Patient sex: M
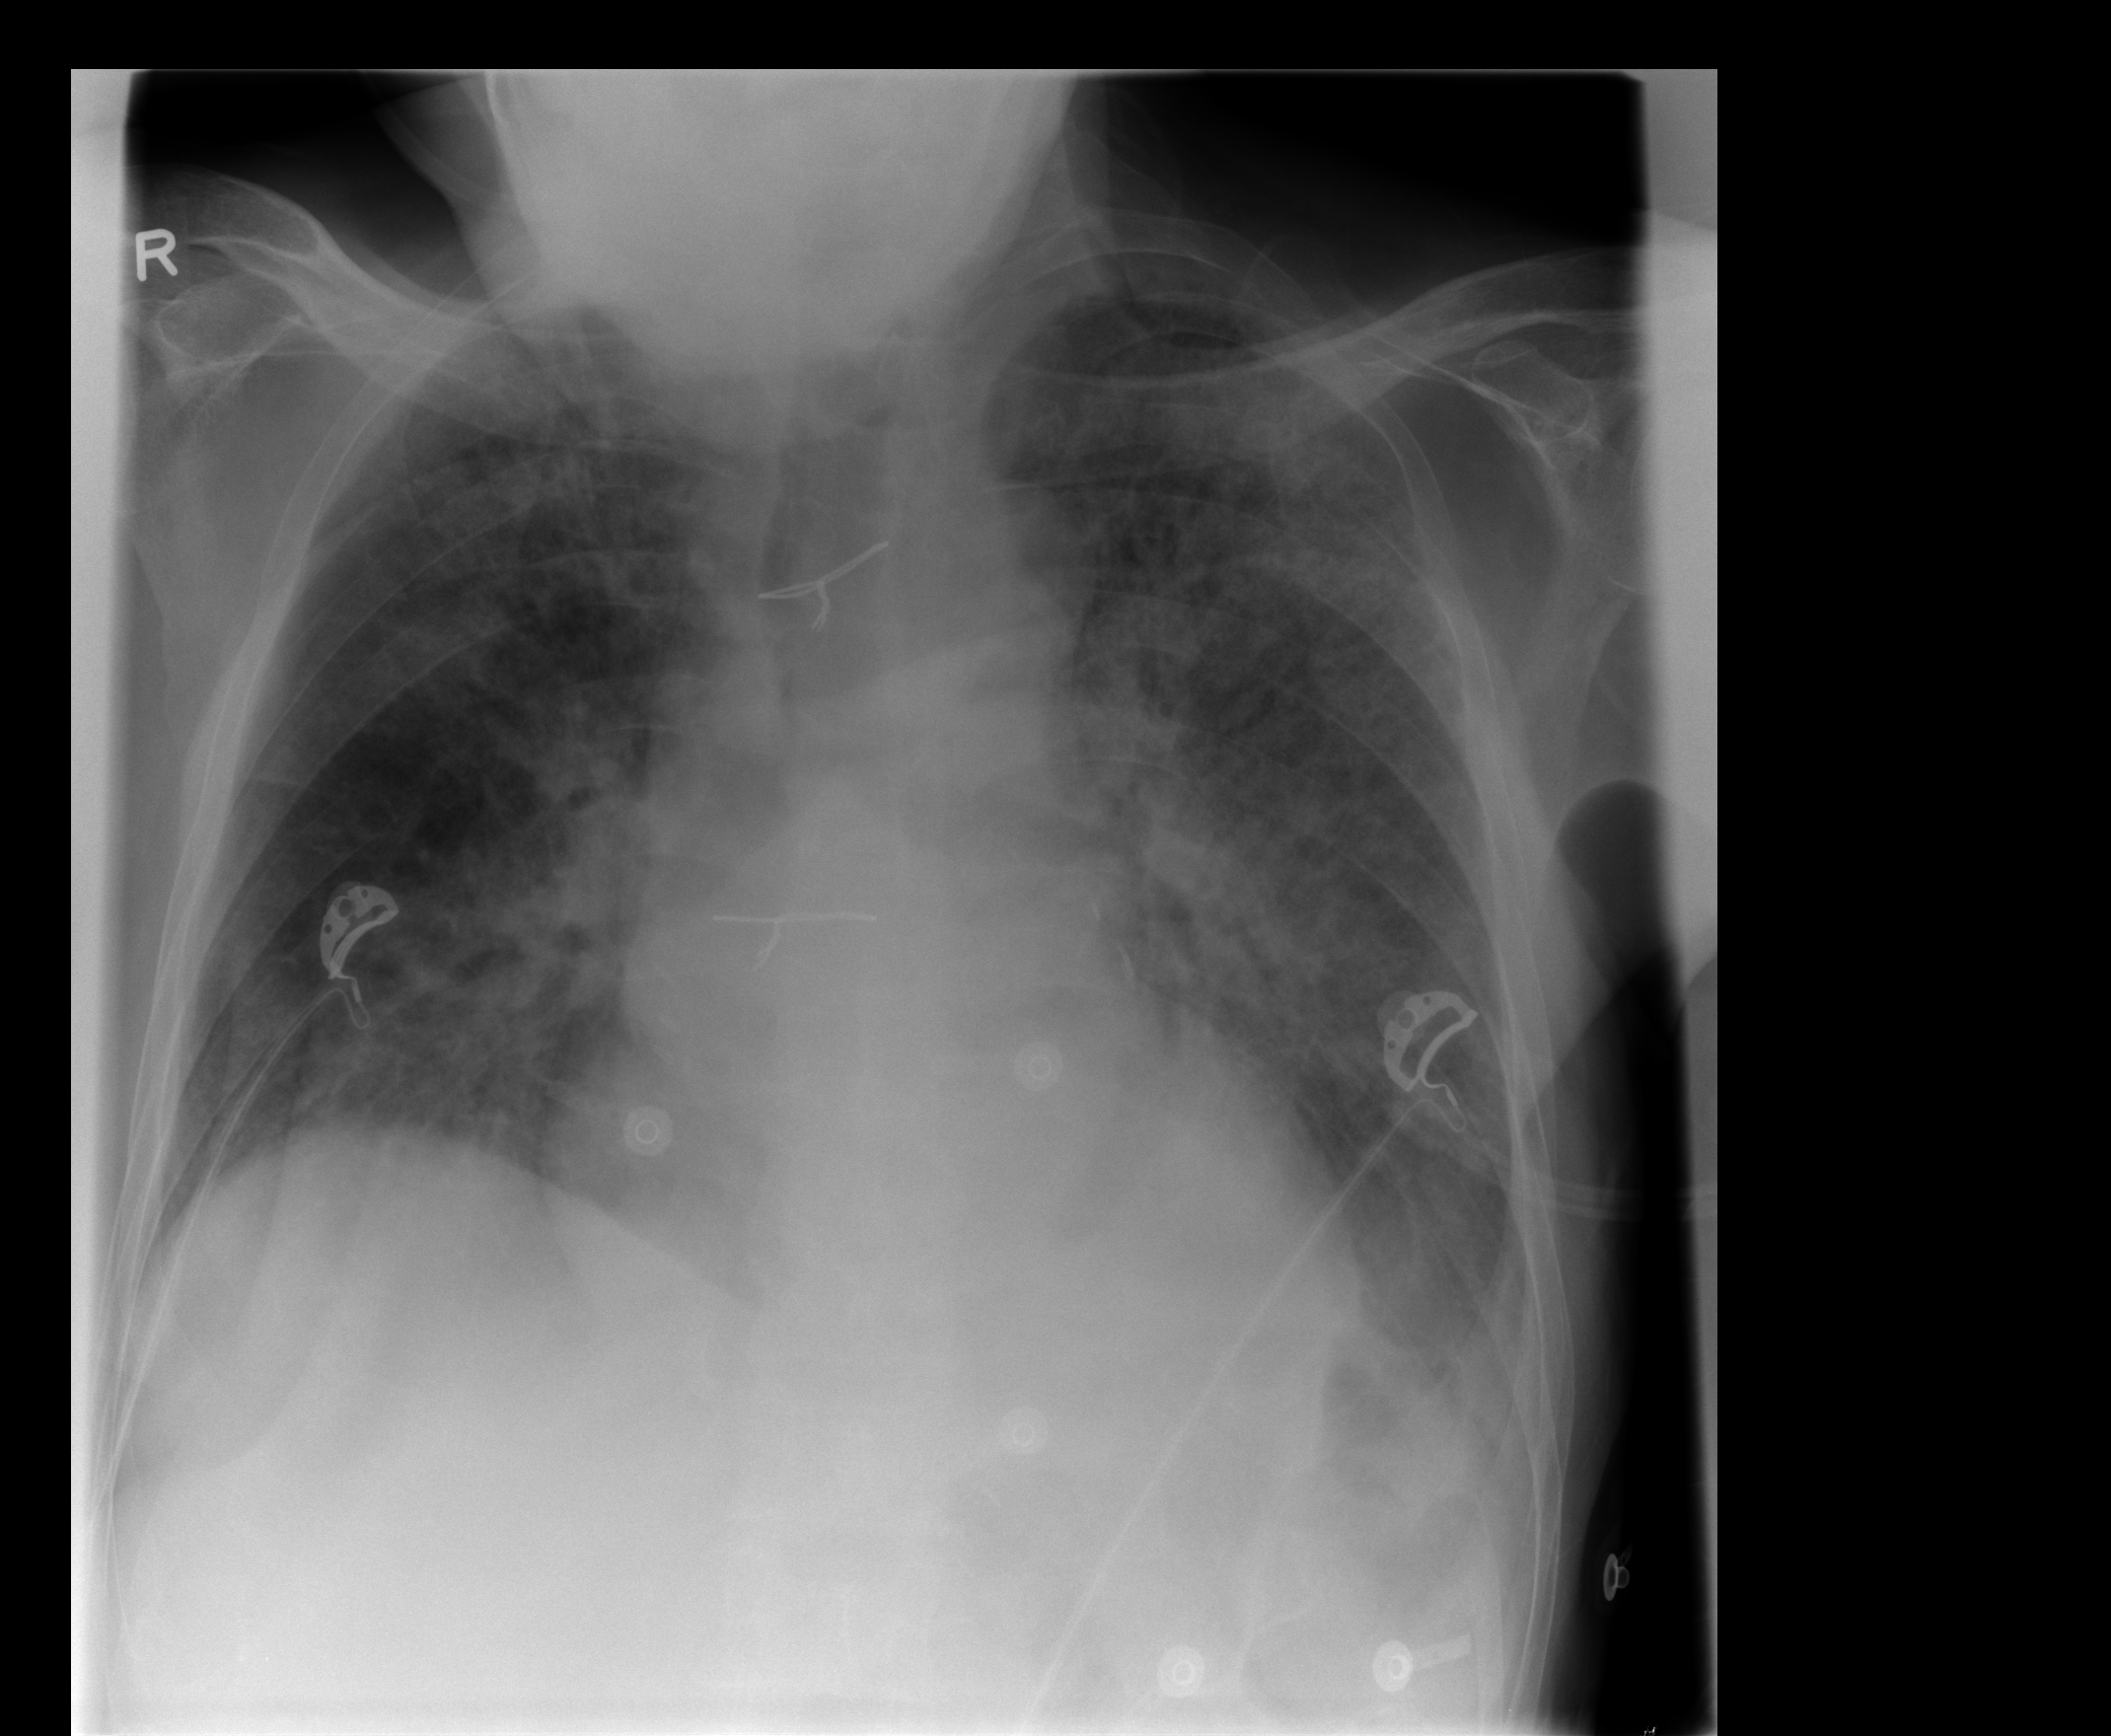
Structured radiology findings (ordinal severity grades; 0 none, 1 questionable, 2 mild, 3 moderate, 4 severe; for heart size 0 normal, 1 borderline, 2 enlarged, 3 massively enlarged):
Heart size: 2
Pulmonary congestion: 3
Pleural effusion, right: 0
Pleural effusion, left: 0
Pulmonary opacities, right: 3
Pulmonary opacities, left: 3
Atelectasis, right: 2
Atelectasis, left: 2